Question: I'm trying to find the best fitting curve through a given set of points. The fitted curve must also pass through these points. I found an <URL> package. However, I got an error while testing it with my sample data:
'''
Error in x %*% coefficients: NA/NaN/Inf in foreign function call (arg 2)
'''
: what caused this error and how can I fix it? I'm open to other solutions using different methods/packages too. Thanks!
'''
library(cobs)
dat <- data.frame(
x = c(1e-06,0.25,0.5,0.75,1,2,3,4,5,6),
y = c(1e-07,1.925,2.9625,3.469375,
3.875,4.5315,4.89,5.09375,5.216,5.46))
dat
#> x y
#> 1 1.0e-06 <PHONE>
#> 2 2.5e-01 <PHONE>
#> 3 5.0e-01 2.<PHONE>
#> 4 7.5e-01 3.<PHONE>
#> 5 1.0e+00 3.<PHONE>
#> 6 2.0e+00 4.<PHONE>
#> 7 3.0e+00 4.<PHONE>
#> 8 4.0e+00 5.<PHONE>
#> 9 5.0e+00 5.<PHONE>
#> 10 6.0e+00 5.<PHONE>
# visual inspection
plot(dat); lines(dat)
'''

'''
# define constrained points
con <- matrix(
cbind(c(0,0,0,0,0,0,0,0,0,0),
c(1e-06,0.25,0.5,0.75,1,2,3, 4,5,6),
c(1e-07,1.925,2.9625,3.469375,
3.875,4.5315,4.89,5.09375,5.216, 5.46)),
ncol = 3, nrow = 10)
# curve fitting
fit_result <- cobs(dat$x, dat$y, pointwise = con)
#> qbsks2():
#> Performing general knot selection ...
#> Error in x %*% coefficients: NA/NaN/Inf in foreign function call (arg 2)
'''
<URL>
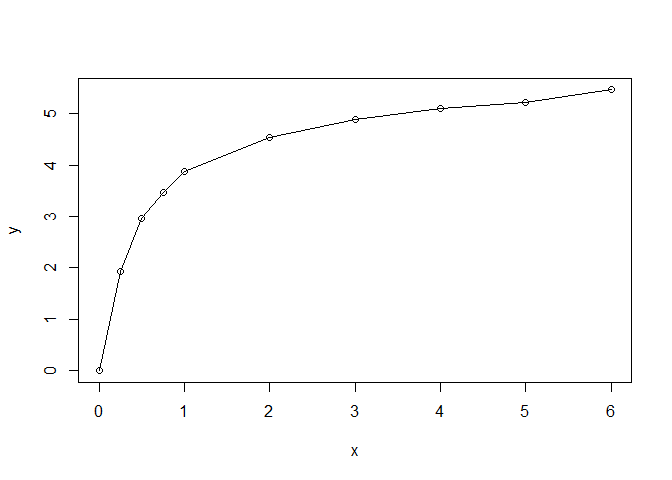
Answer: I have answered this question on <URL> and the OP has asked me to also answer on SO.
A solution is to explicitly set the type of 'constraint' and choose a value for 'lambda'. In a <URL>, the OP gives extra information on how to fit the curve.
'''
library(cobs)
dat <- data.frame(
x = c(1e-06,0.25,0.5,0.75,1,2,3,4,5,6),
y = c(1e-07,1.925,2.9625,3.469375,
3.875,4.5315,4.89,5.09375,5.216,5.46))
con <- matrix(
cbind(c(0,0,0,0,0,0,0,0,0,0),
c(1e-06,0.25,0.5,0.75,1,2,3, 4,5,6),
c(1e-07,1.925,2.9625,3.469375,
3.875,4.5315,4.89,5.09375,5.216, 5.46)),
ncol = 3, nrow = 10)
# curve fitting
fit_result <- cobs(dat$x, dat$y,
constraint = "increase",
lambda = 0.1,
pointwise = con)
pred <- predict(fit_result)
plot(y~x, dat)
lines(pred[,1], pred[,2], col = "red")
'''
<URL>